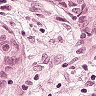
Metastatic tissue present: yes